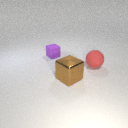
small purple rubber cube behind large brown metal cube